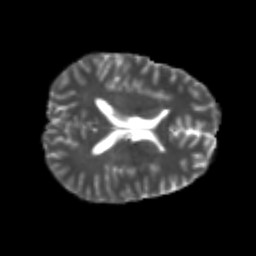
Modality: T2w
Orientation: axial
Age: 25
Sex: male
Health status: healthy
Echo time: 0.074 s